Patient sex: M
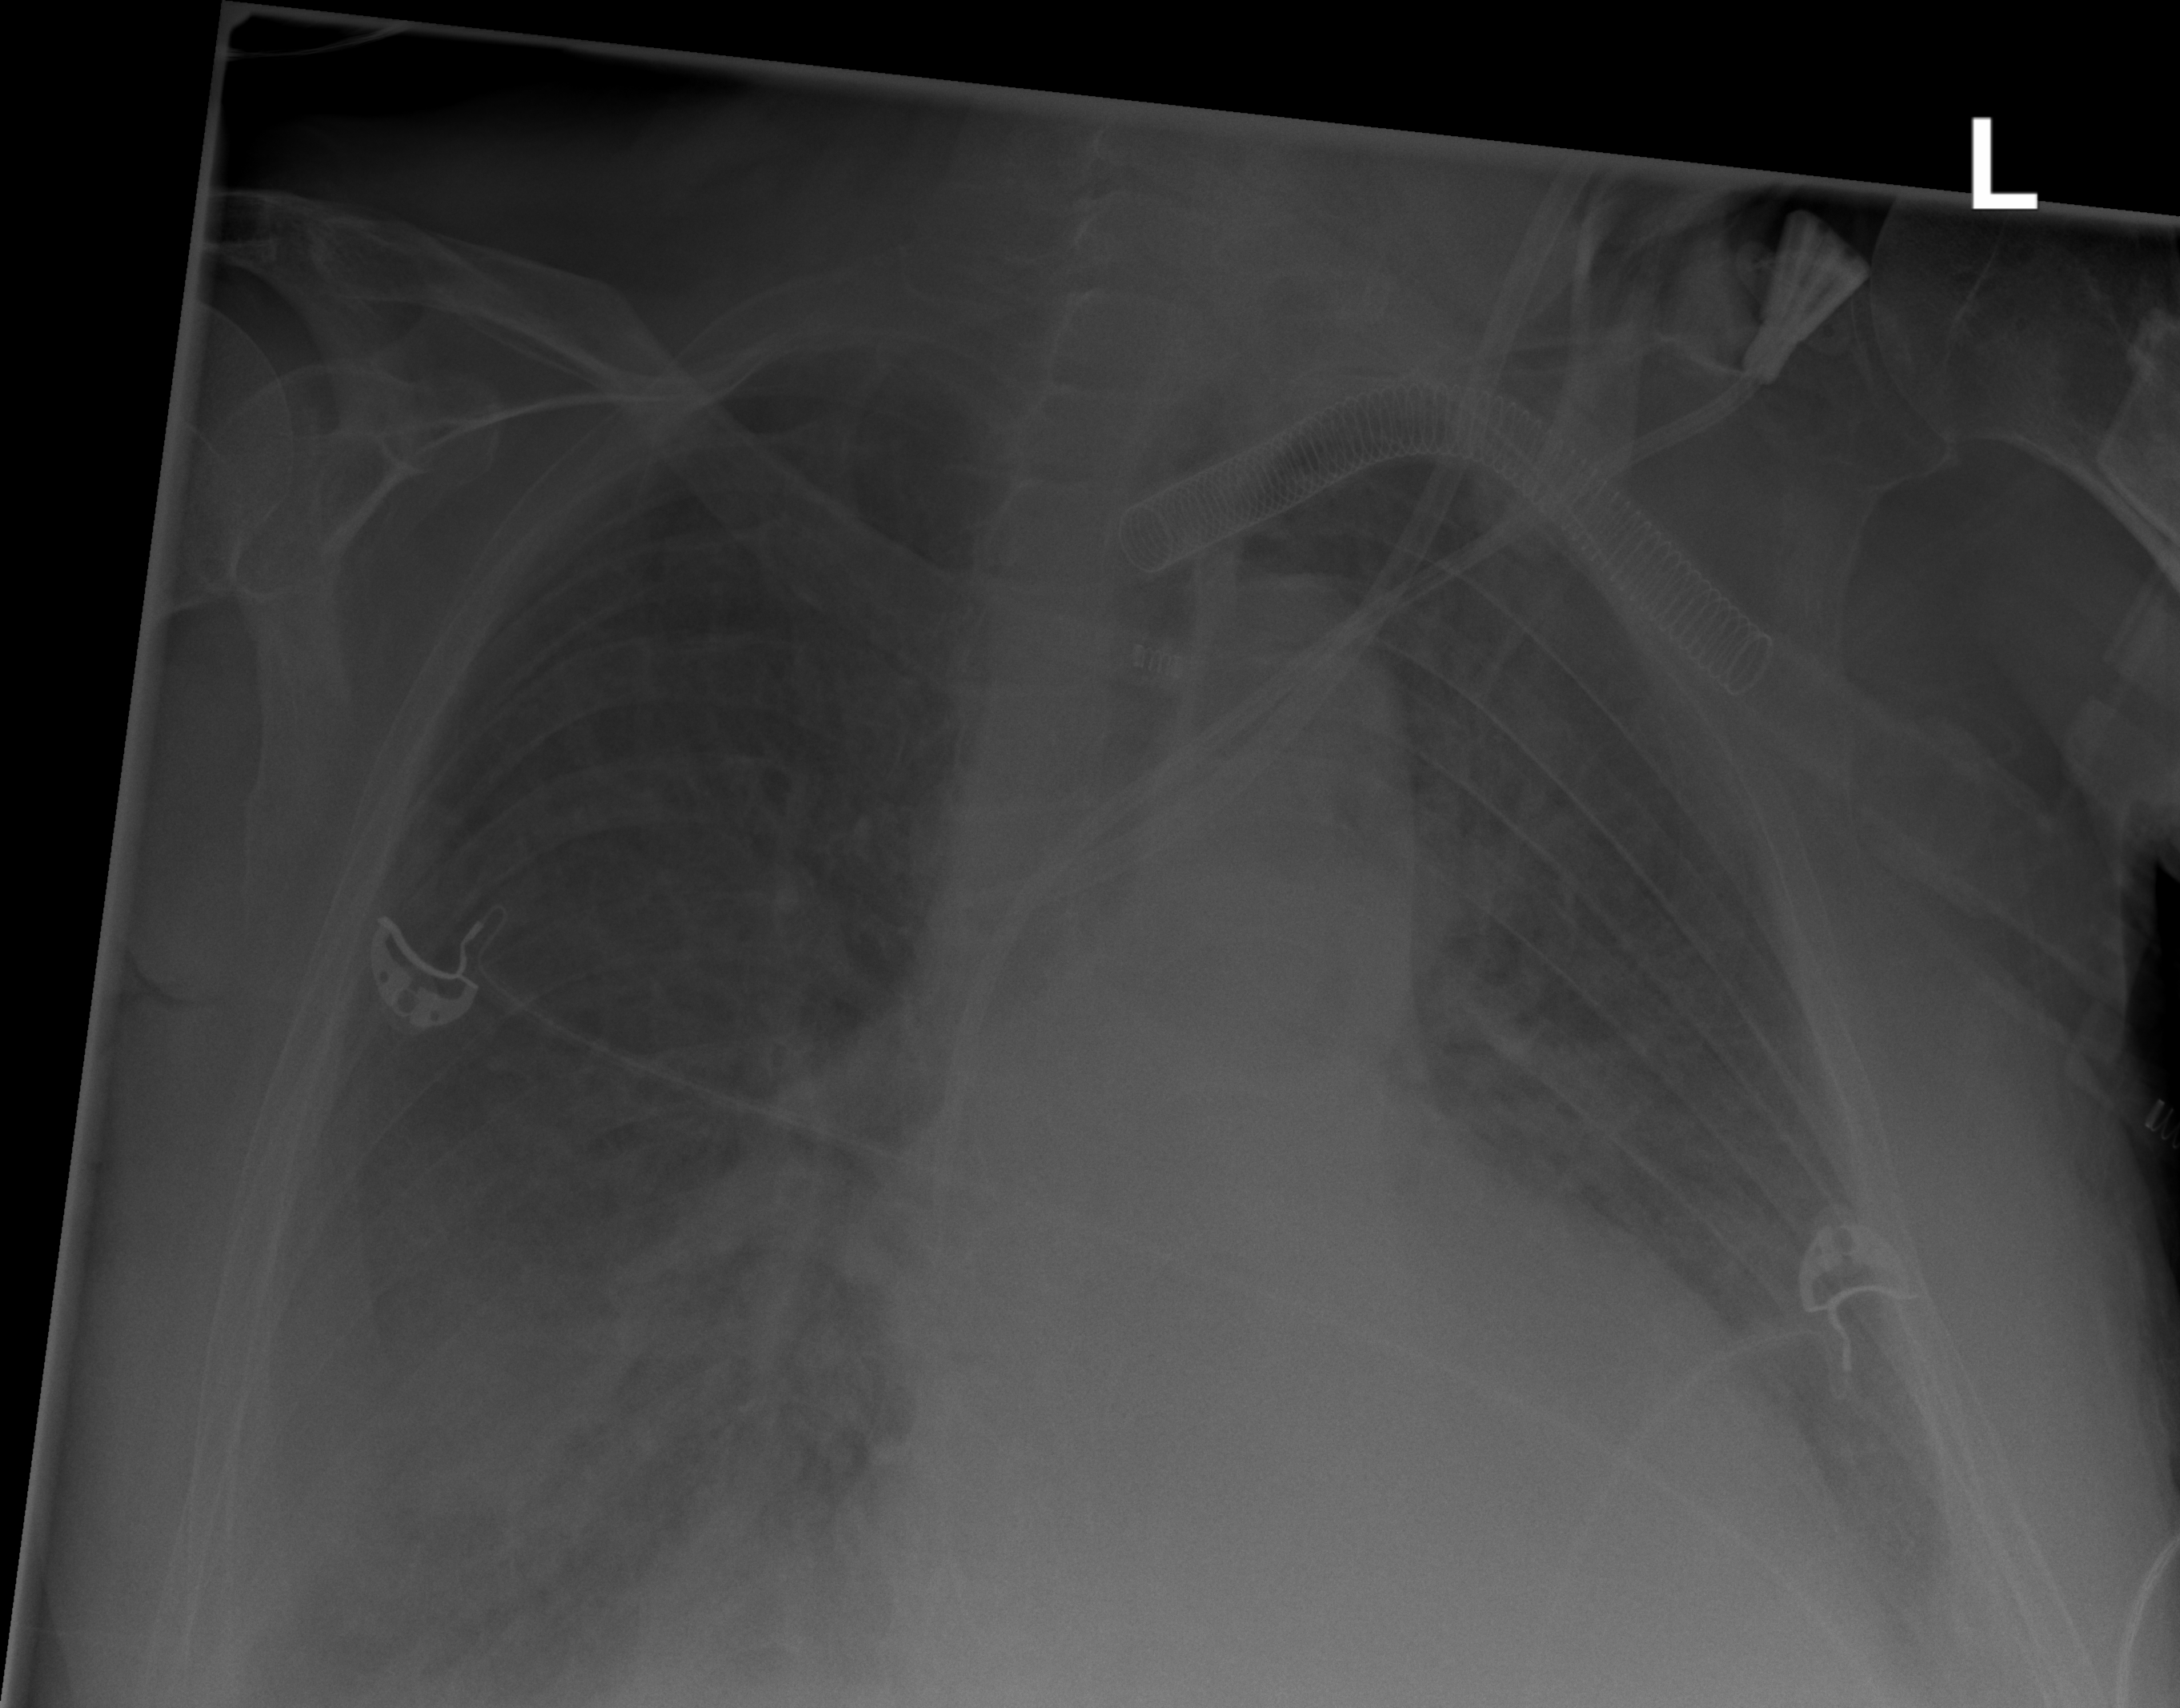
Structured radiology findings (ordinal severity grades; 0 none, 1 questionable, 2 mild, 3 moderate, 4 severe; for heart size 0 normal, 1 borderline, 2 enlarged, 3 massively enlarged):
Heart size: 2
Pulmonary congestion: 2
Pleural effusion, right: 2
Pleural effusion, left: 2
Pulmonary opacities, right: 2
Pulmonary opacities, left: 2
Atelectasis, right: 2
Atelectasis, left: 2